Brain MRI, modality: hrT2
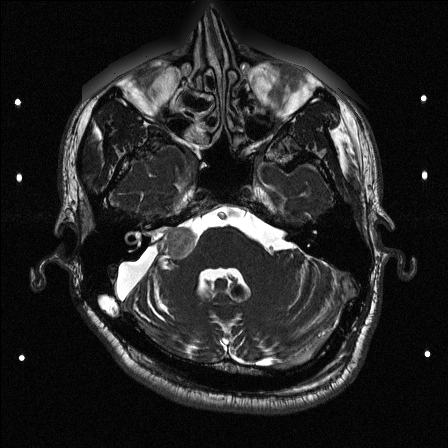